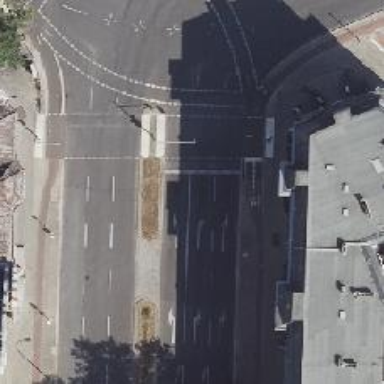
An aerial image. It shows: Tertiary road with asphalt surface. It is dual carriageway with cycle track on the right side.